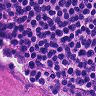
Metastatic tissue present: no